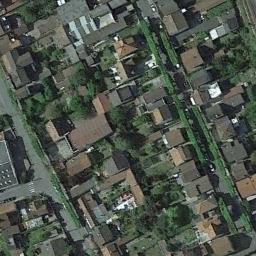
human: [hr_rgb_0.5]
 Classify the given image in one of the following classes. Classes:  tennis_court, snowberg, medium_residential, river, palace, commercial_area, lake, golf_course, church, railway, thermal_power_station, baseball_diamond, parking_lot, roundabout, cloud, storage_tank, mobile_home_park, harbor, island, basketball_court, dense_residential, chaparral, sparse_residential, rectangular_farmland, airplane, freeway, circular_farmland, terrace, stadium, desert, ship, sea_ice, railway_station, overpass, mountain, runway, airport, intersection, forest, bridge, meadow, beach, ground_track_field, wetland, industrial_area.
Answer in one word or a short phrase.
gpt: dense_residential